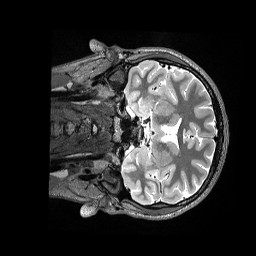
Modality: T2w
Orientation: coronal
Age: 21
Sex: male
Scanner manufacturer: siemens
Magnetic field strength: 3 T
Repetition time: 3.2 s
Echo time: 0.562 s